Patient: sex M, age 48
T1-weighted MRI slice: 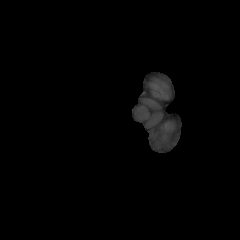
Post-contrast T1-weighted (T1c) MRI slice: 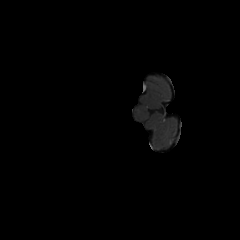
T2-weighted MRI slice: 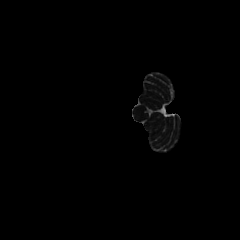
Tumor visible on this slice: no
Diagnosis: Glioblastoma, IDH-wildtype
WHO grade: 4